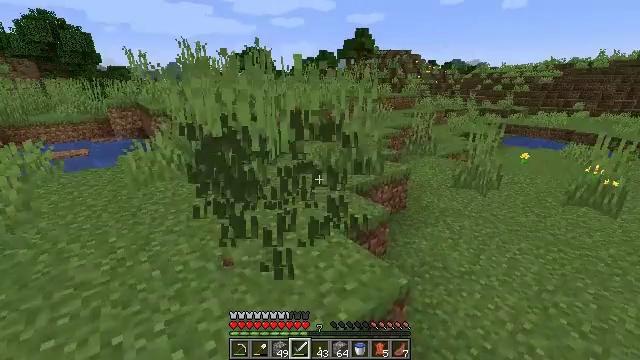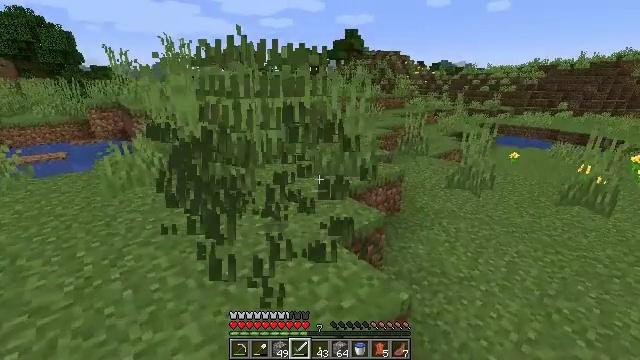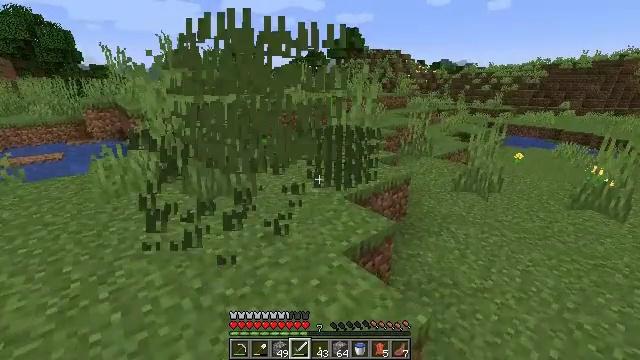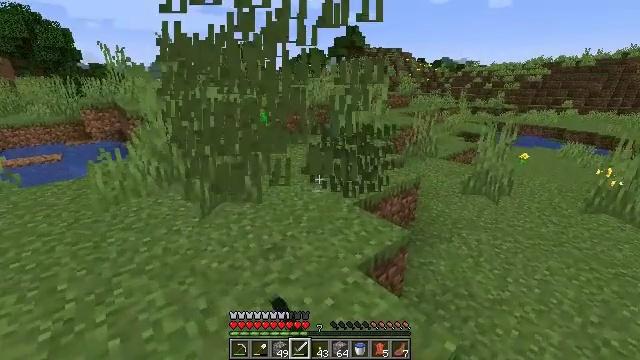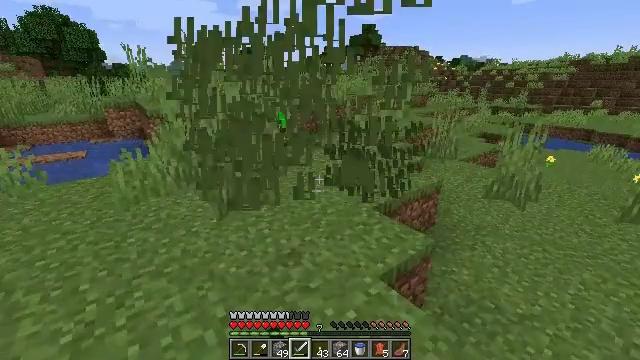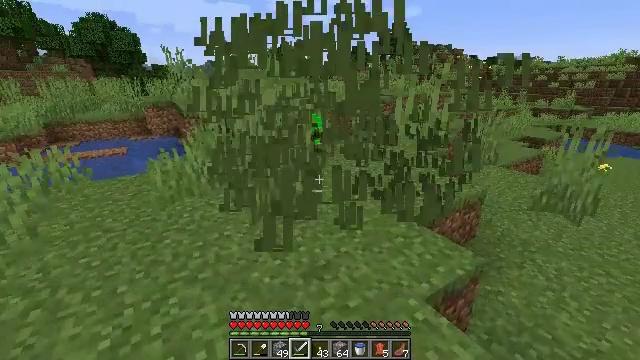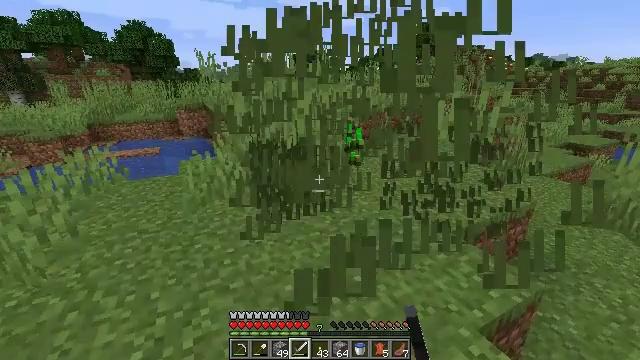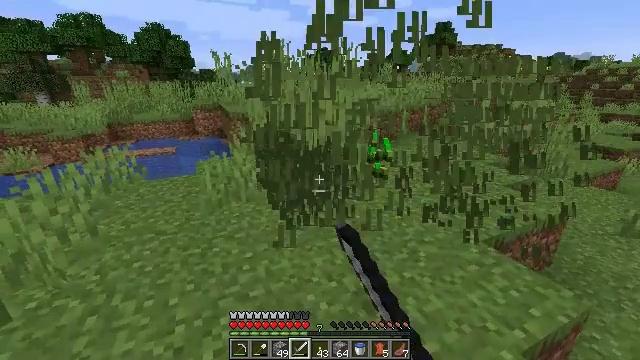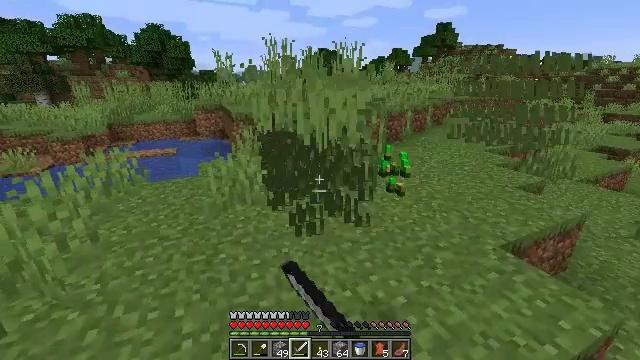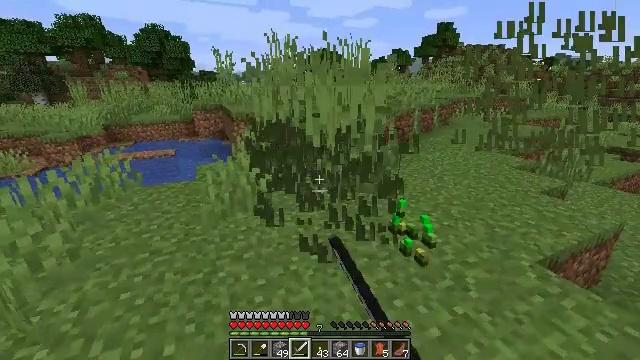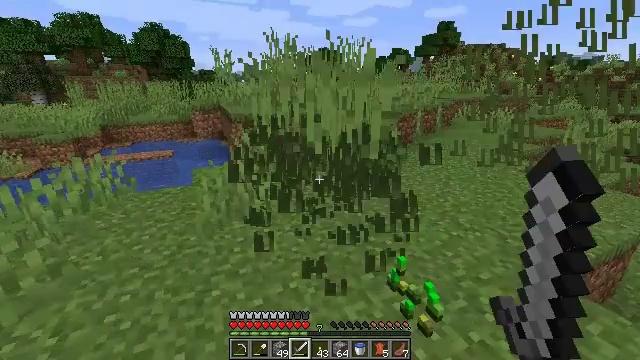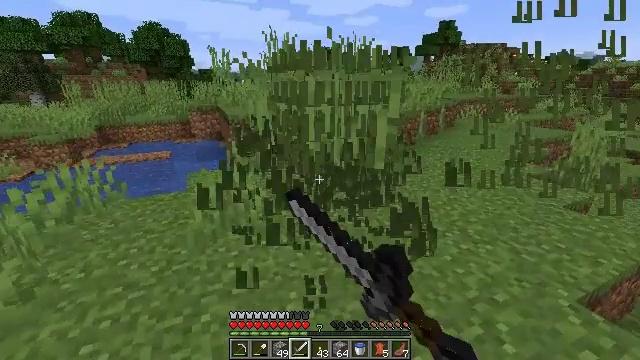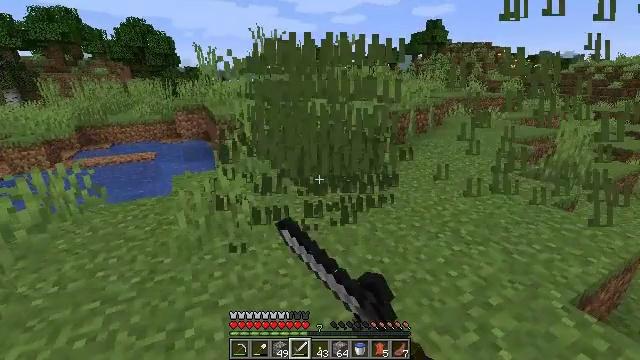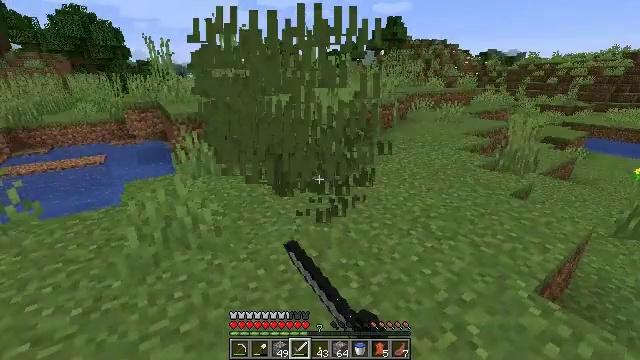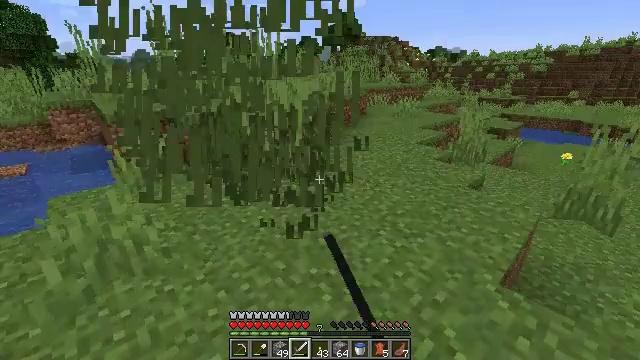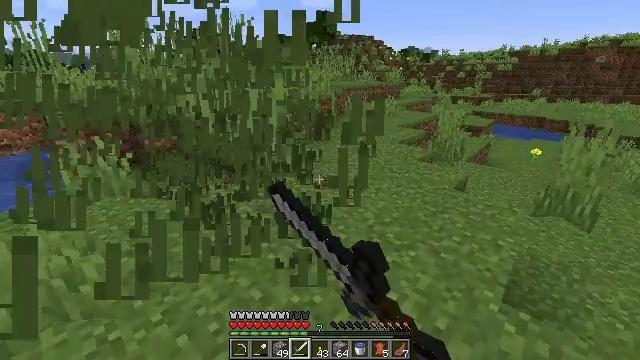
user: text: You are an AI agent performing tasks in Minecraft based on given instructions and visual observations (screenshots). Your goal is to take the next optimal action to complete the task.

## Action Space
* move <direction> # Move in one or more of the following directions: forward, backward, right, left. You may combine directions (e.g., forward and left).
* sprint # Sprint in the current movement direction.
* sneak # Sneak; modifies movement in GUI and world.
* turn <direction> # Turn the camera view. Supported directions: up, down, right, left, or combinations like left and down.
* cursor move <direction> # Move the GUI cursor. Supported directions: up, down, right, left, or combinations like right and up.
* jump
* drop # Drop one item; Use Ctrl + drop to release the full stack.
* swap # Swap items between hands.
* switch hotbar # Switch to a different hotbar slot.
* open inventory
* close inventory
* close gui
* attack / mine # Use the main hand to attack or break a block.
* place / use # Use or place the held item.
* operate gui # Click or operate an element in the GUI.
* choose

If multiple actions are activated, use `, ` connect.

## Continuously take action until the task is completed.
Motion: motion action
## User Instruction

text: Harvest tall grass for seeds.
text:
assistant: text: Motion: move forward, turn right, attack / mine
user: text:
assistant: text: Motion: move forward and move left, attack / mine
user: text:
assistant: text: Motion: move forward and move left, attack / mine
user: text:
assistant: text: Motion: move forward and move left, turn left, attack / mine
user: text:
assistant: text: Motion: move forward and move left, turn left, attack / mine
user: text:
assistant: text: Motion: move forward and move left, turn left, attack / mine
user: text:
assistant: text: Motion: move forward and move left, turn left, attack / mine
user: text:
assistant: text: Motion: move forward, attack / mine
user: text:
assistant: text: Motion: move forward, attack / mine
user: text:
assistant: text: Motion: move forward, attack / mine
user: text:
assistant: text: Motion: move forward, attack / mine
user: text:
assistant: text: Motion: move forward, turn right, attack / mine
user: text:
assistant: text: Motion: move forward, turn right, attack / mine
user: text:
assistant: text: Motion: move forward, turn right, attack / mine
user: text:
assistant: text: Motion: move forward, turn right, attack / mine
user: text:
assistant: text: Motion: move forward, turn right, attack / mine
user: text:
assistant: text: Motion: move forward, attack / mine
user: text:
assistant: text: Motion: move forward, attack / mine
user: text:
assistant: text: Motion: move forward, attack / mine
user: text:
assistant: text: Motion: move forward, turn left
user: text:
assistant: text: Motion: move forward, turn left
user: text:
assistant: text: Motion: move forward, turn left
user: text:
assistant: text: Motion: move forward and move left, turn left
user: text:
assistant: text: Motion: move forward and move left, turn left, attack / mine
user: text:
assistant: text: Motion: move forward and move left, turn left, attack / mine
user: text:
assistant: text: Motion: move forward and move left, attack / mine
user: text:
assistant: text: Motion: move forward and move left, turn right and up, attack / mine
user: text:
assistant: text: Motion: move forward, turn right, attack / mine
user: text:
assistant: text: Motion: turn right, attack / mine